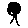
Label: tree